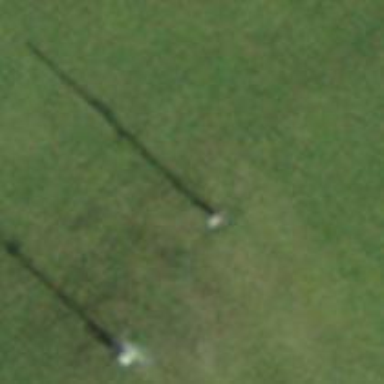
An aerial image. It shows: Pylon for aerialway.